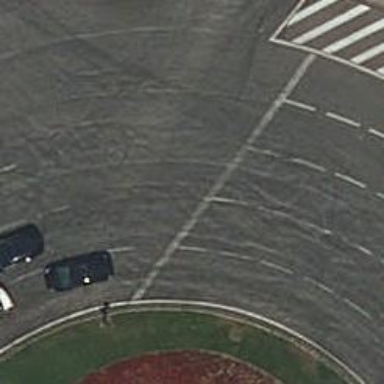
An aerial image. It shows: Road with traffic signals.